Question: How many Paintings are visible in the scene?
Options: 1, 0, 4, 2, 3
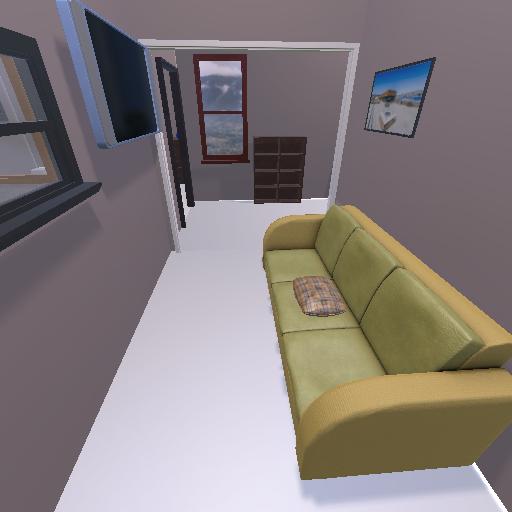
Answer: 1